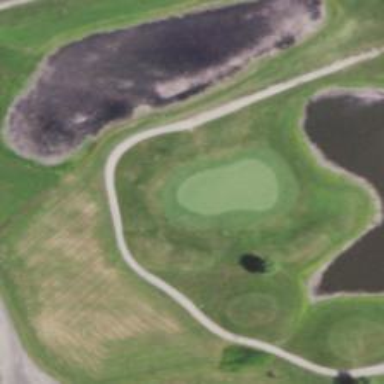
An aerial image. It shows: Golf hole.